Question: I have a set of connected, intersecting line segments. I want to detect all polygons that result from the intersection of these line segments, as follows:

I found a paper that presents an algorithm for solving this problem, but I'm not really a computer science person so I wasn't able to understand it. Here's a link to the <URL> is a bit trickier. I'd prefer a solution in R or C++, but any language will do.
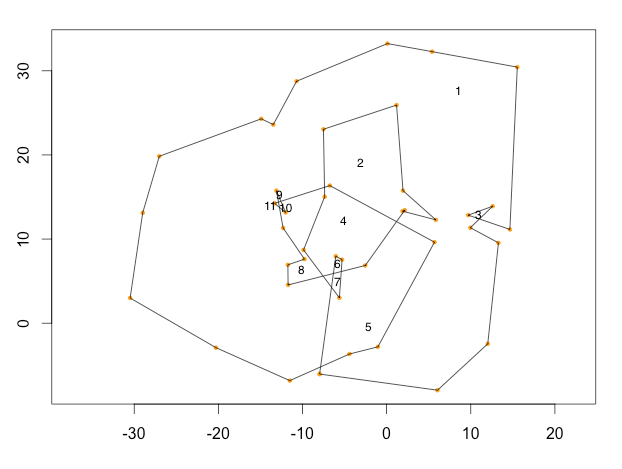
Answer: Assuming you have your line segments always as a closed polygonal chain and you have them in some sort of edge list. And, as you said, you have the intersection points already computed (brute force means O(n^2) time, in this case that is optimal as the line segments can intersect n^2 times).
You can insert your intersection points from (1) into this list splitting the intersecting line segments, mark them as intersection points and reference to all intersecting line segments in this point. Furthermore, on every line segment two polygons are incident, thus add respective reference fields to every edge. Then just take the leftmost vertex in you input and walk along the edge list. Add to every edge that is traversed a reference to its left incident polygon (in this case) polygon number one. If you reach an intersection point, put it on some sort of stack for later recovery. Now analyse that point and continue walking on the leftmost path (between the line segment on which you reached the intersection point and all outgoing segments). At some point you reach your starting point and you have the first simple polygon closed.
Now take the first intersection point from the stack. There must be an even number of line segments that start/end there. Find a line segment that has at most one incident polygon referenced (yet) and use it as as starting segment for polygon number two. You can walk along its chain in the same manner as before. (If you reference a line segment's right incident polygon, take the rightmost turn on an intersection point.) When your stack ist empty your are done.
---
Edit: After I looked one more time for a solution I found this <URL>. I assume that is more useful as it is also already implemented.